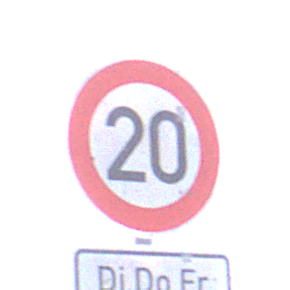
Verkehrszeichen: Geschwindigkeit20
Zusatzzeichen unten: ZeitangabenMitBeschraenkungAufWochentage3
Umgebung: Outdoor, Urban
Tageszeit: MorningAfternoon
Wetter: Overcast
Licht: Natural
Jahreszeit: NotSpecified
Kontrast: LowContrast